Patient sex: F
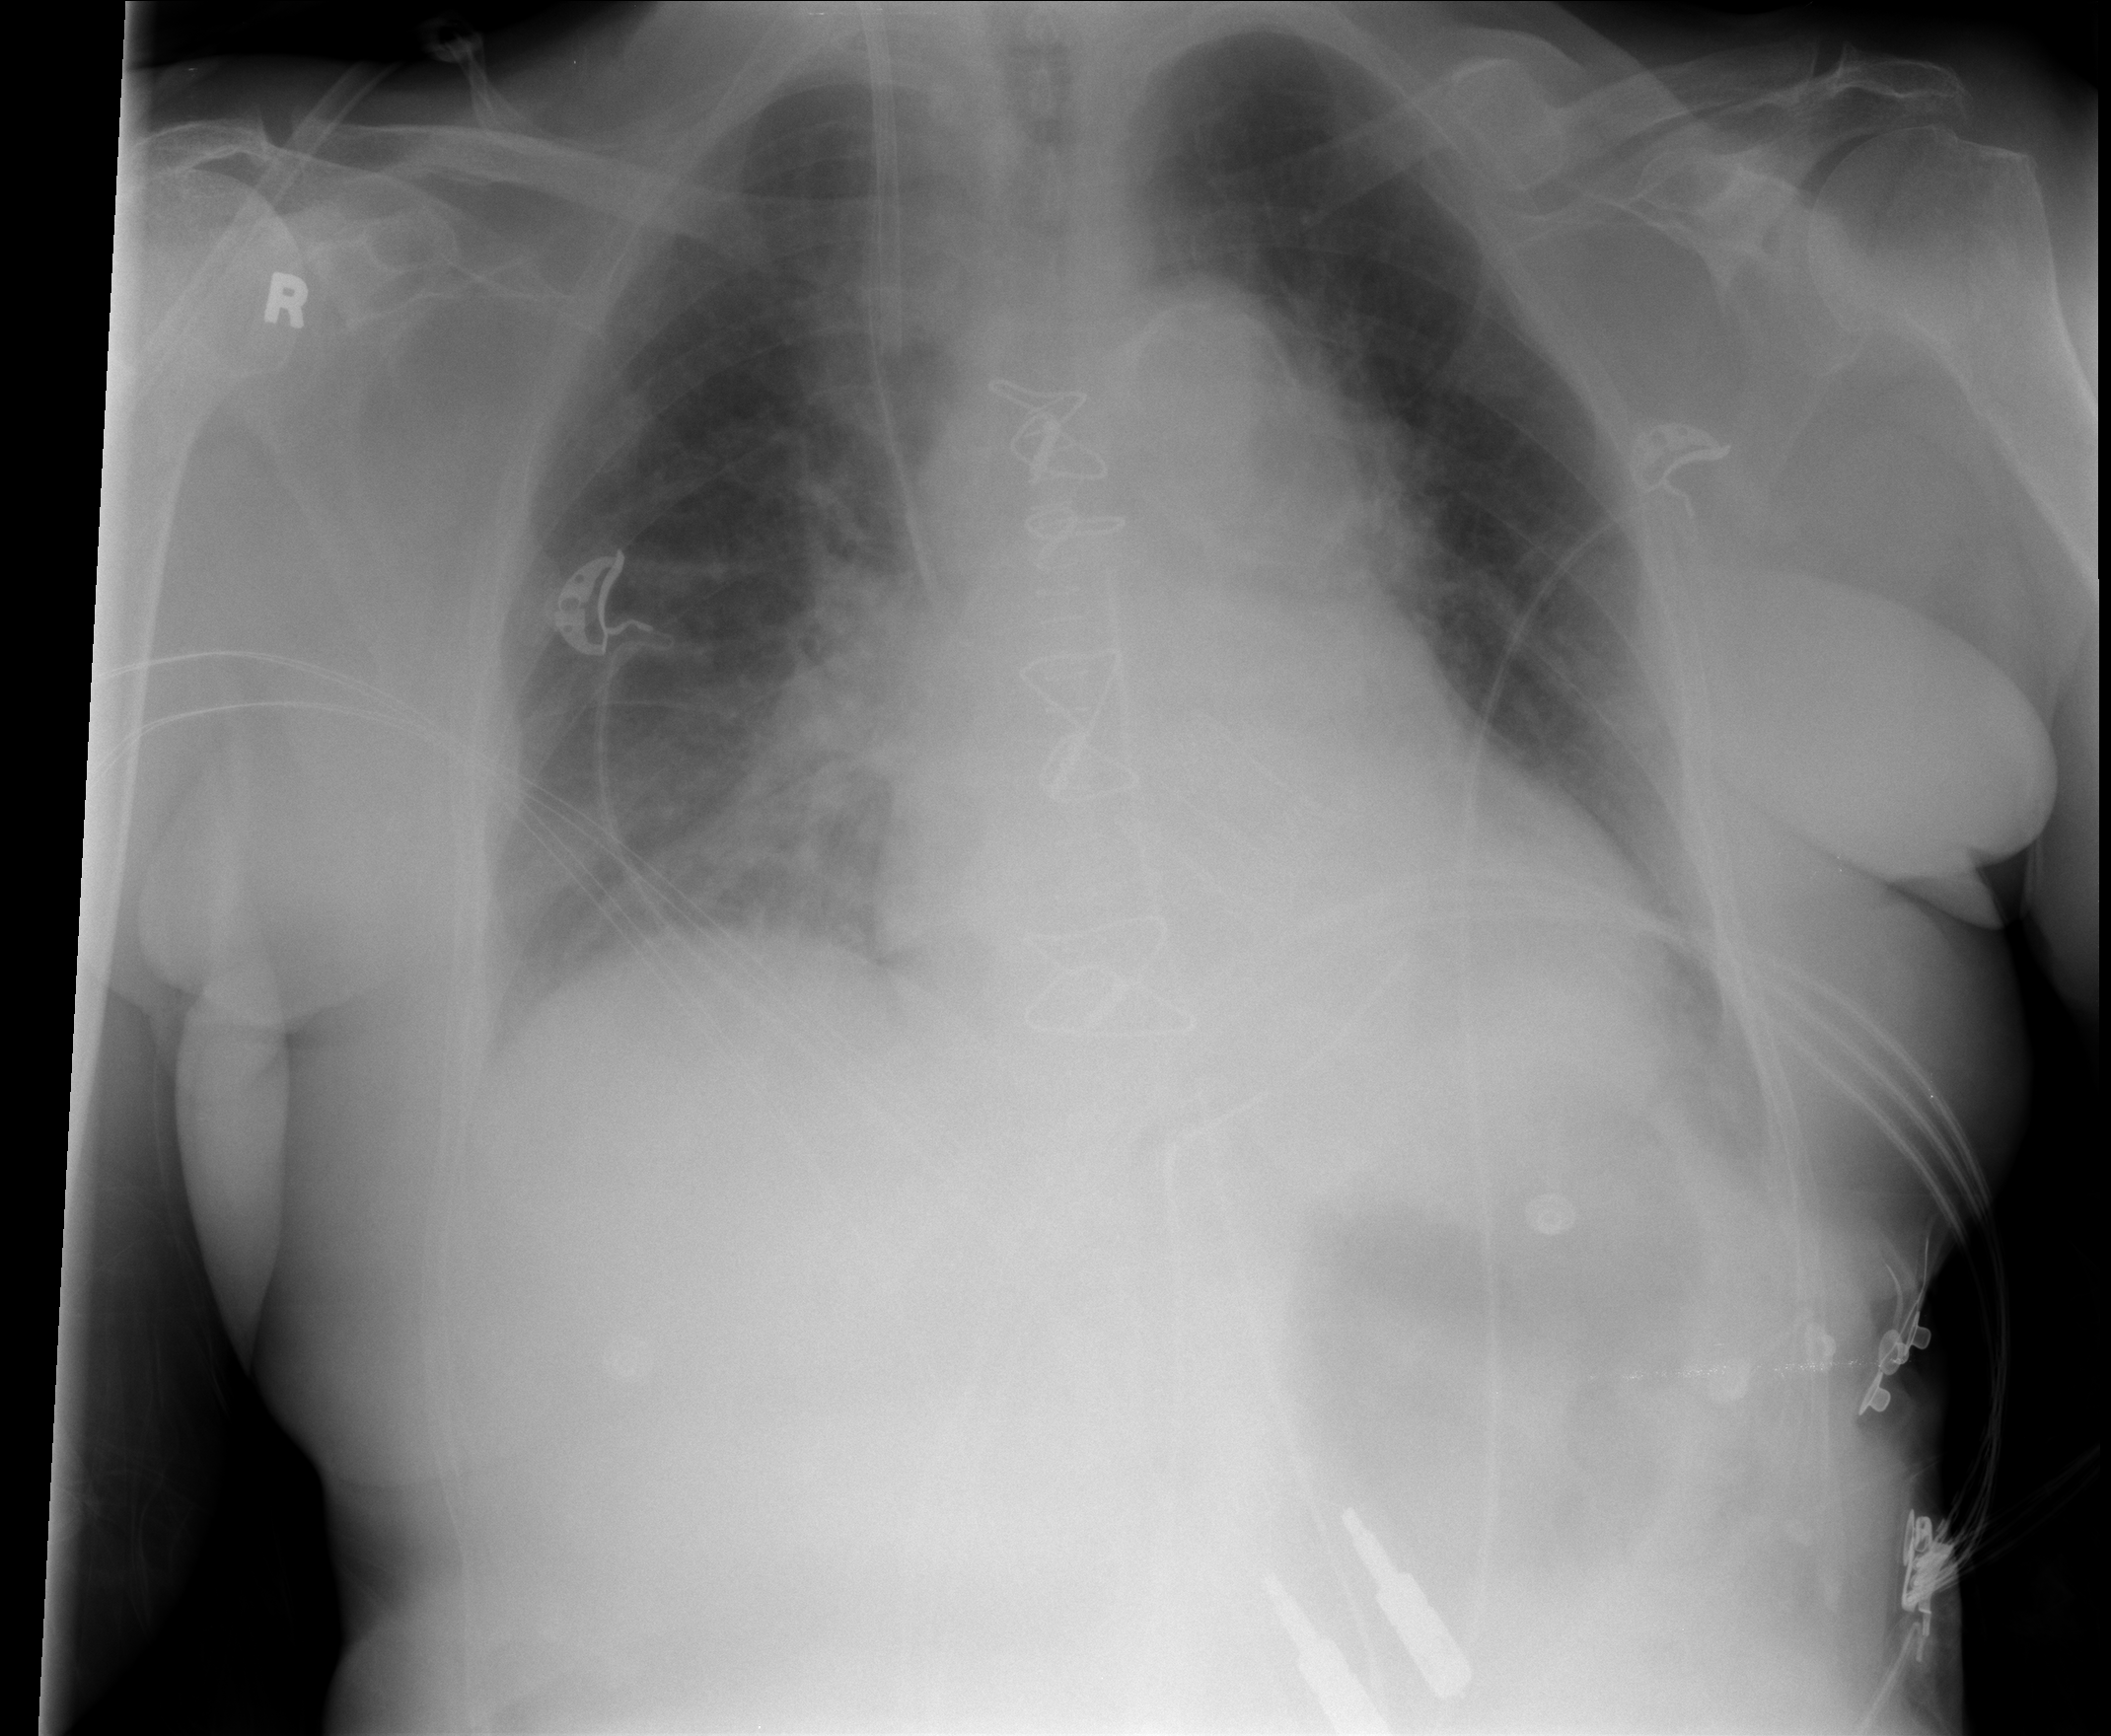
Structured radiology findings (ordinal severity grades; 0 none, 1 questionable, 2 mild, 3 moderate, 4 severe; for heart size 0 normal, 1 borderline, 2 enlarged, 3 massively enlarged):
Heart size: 0
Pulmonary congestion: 2
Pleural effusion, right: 1
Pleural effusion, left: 2
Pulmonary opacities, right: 0
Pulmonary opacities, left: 0
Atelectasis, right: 1
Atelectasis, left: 2